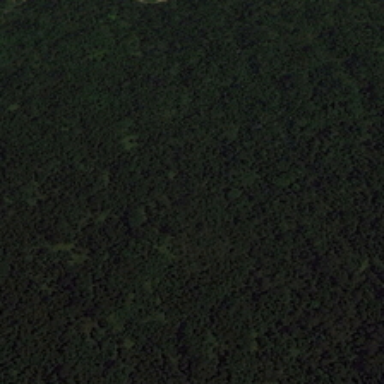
A small yellow river is next to a large piece of green forest .